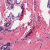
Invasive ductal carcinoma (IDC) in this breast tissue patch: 0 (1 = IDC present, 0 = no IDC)